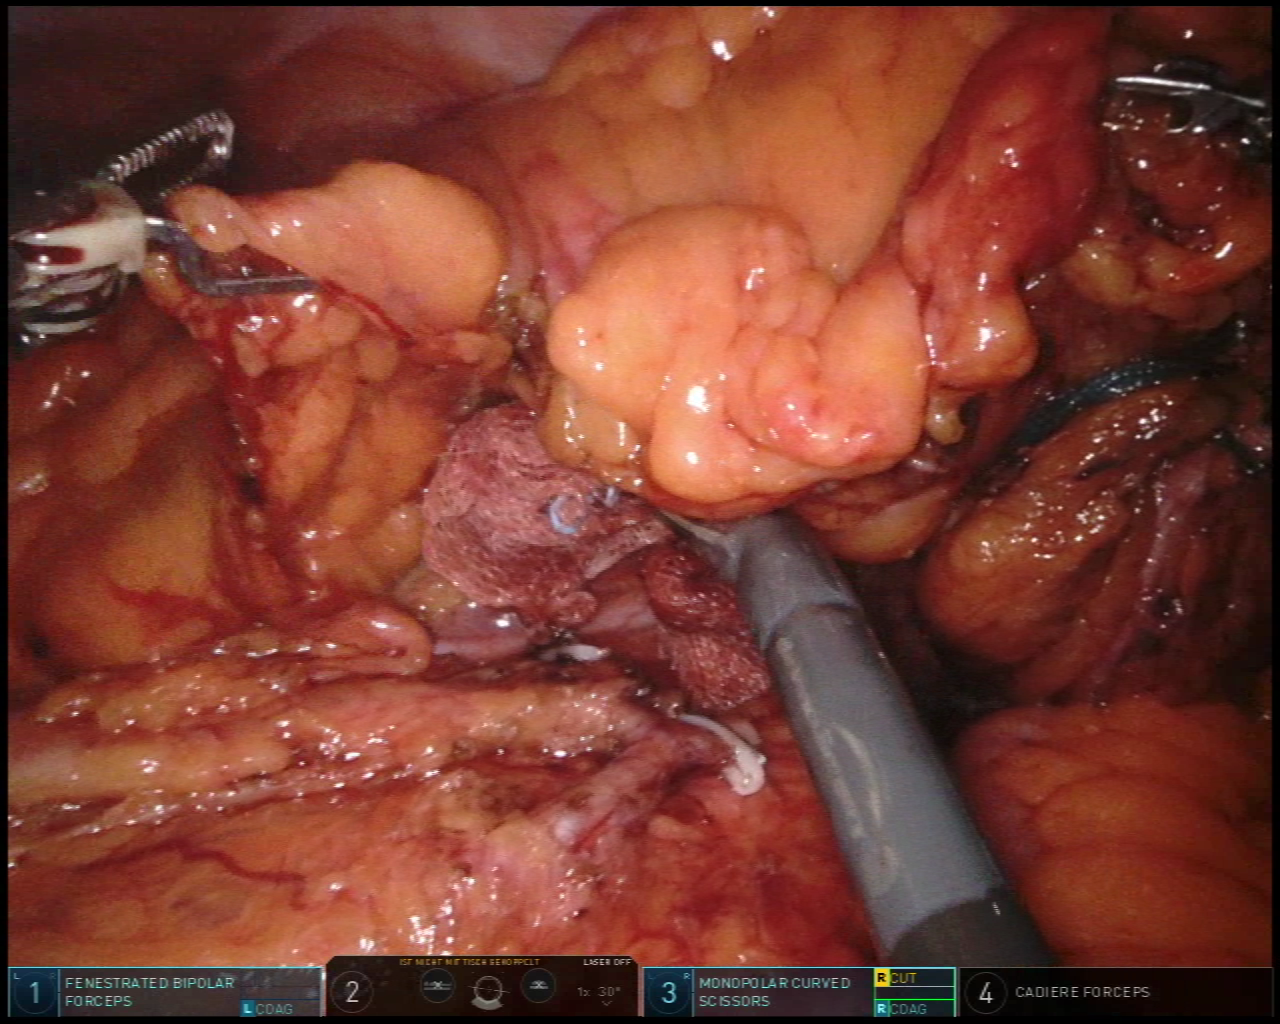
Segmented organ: ureter
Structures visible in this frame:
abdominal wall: yes
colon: no
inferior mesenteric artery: no
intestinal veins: no
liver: no
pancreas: no
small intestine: yes
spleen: no
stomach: no
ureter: yes
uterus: no
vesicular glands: no